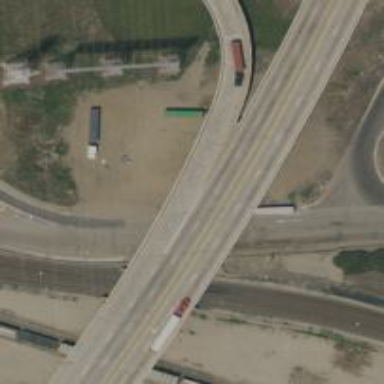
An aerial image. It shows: Viaduct bridge on motorway.